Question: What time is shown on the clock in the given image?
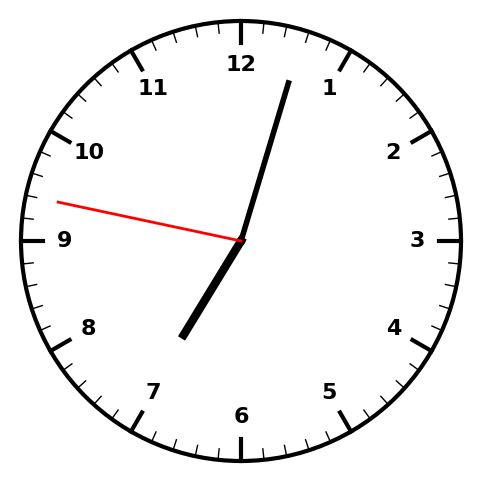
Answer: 07:02:47